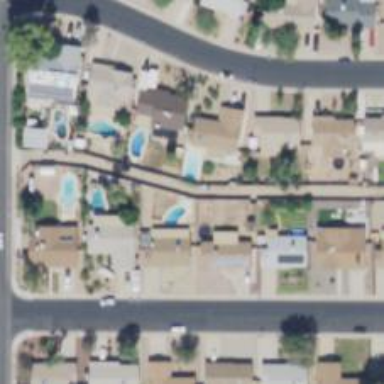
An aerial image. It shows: Alley classified as service road.